Field crop: tomato
Growth stage: 1
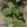
Species: solanum